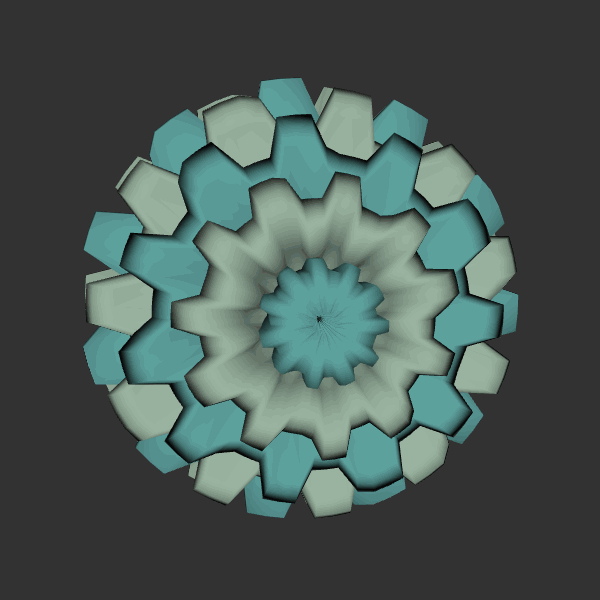
Background: dark